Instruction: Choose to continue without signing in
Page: checkout
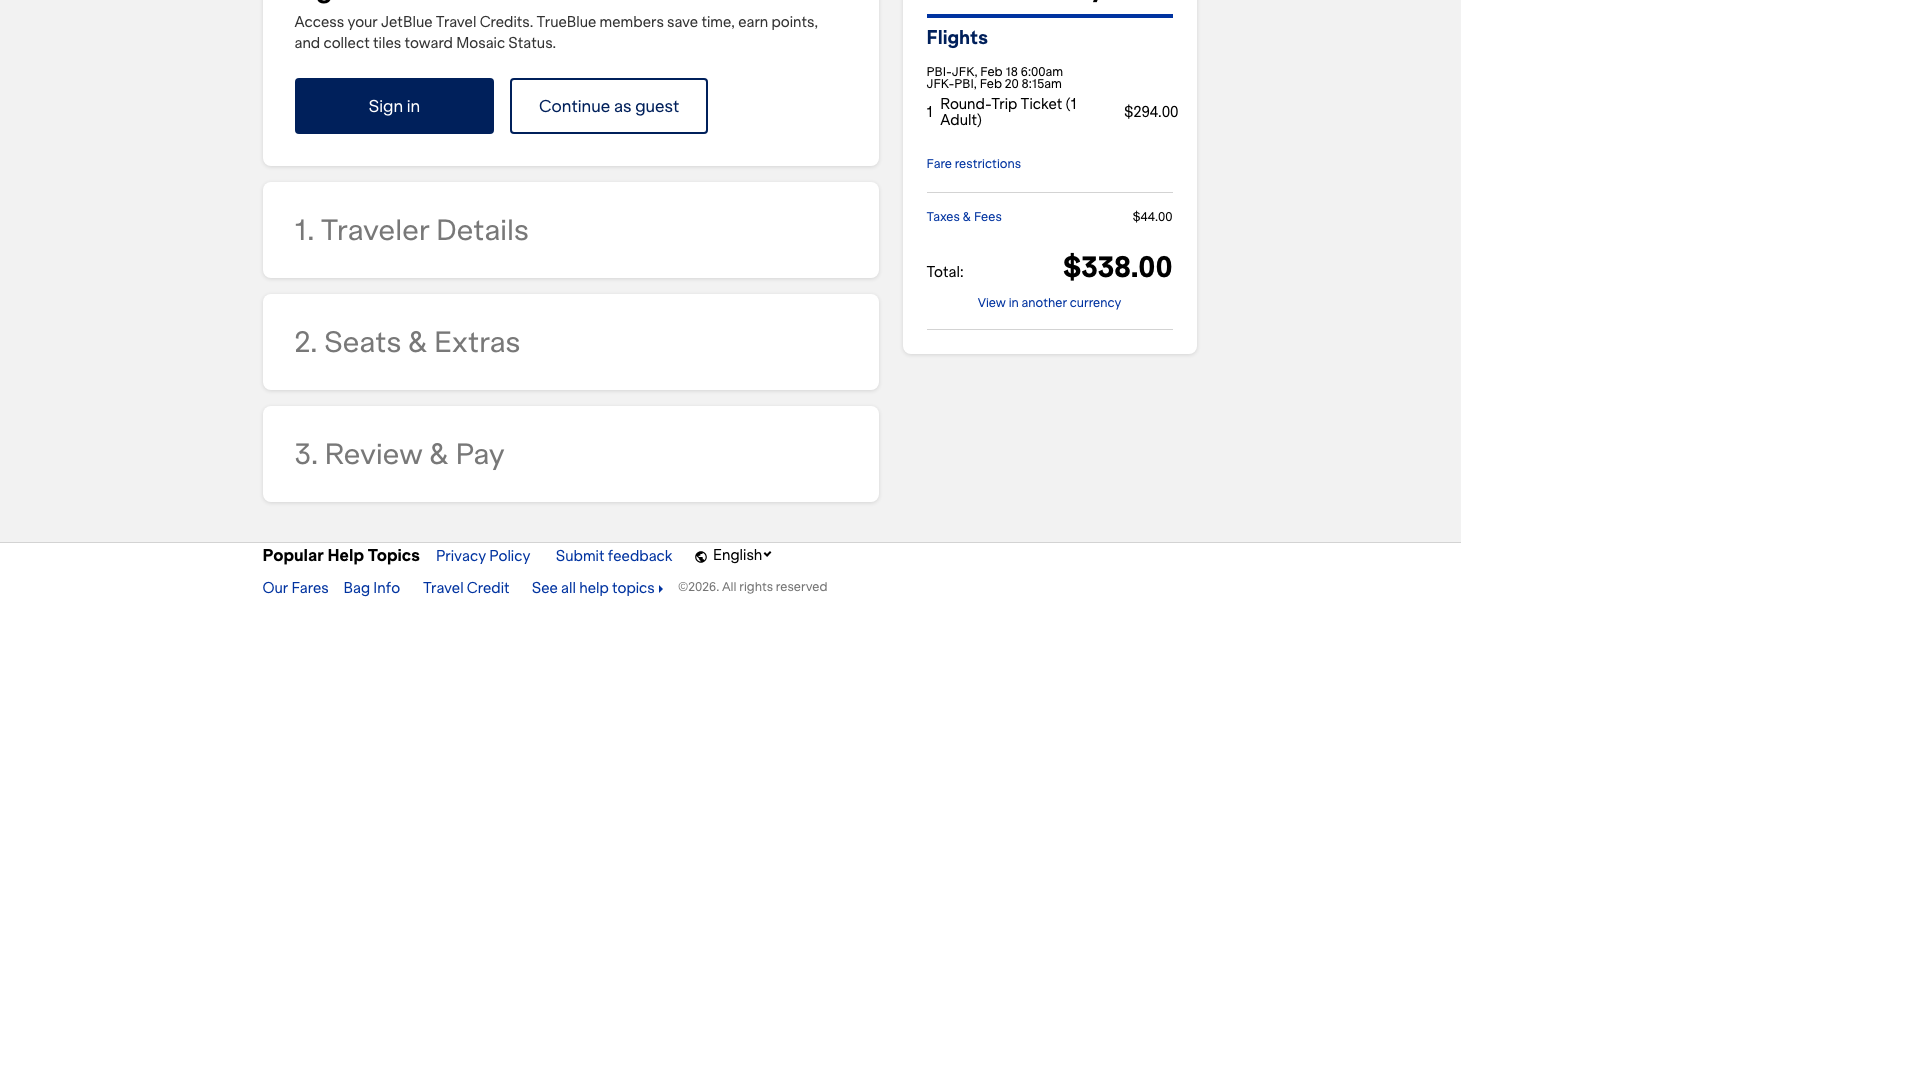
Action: click